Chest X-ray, PA view. Patient: 58 years old, sex M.
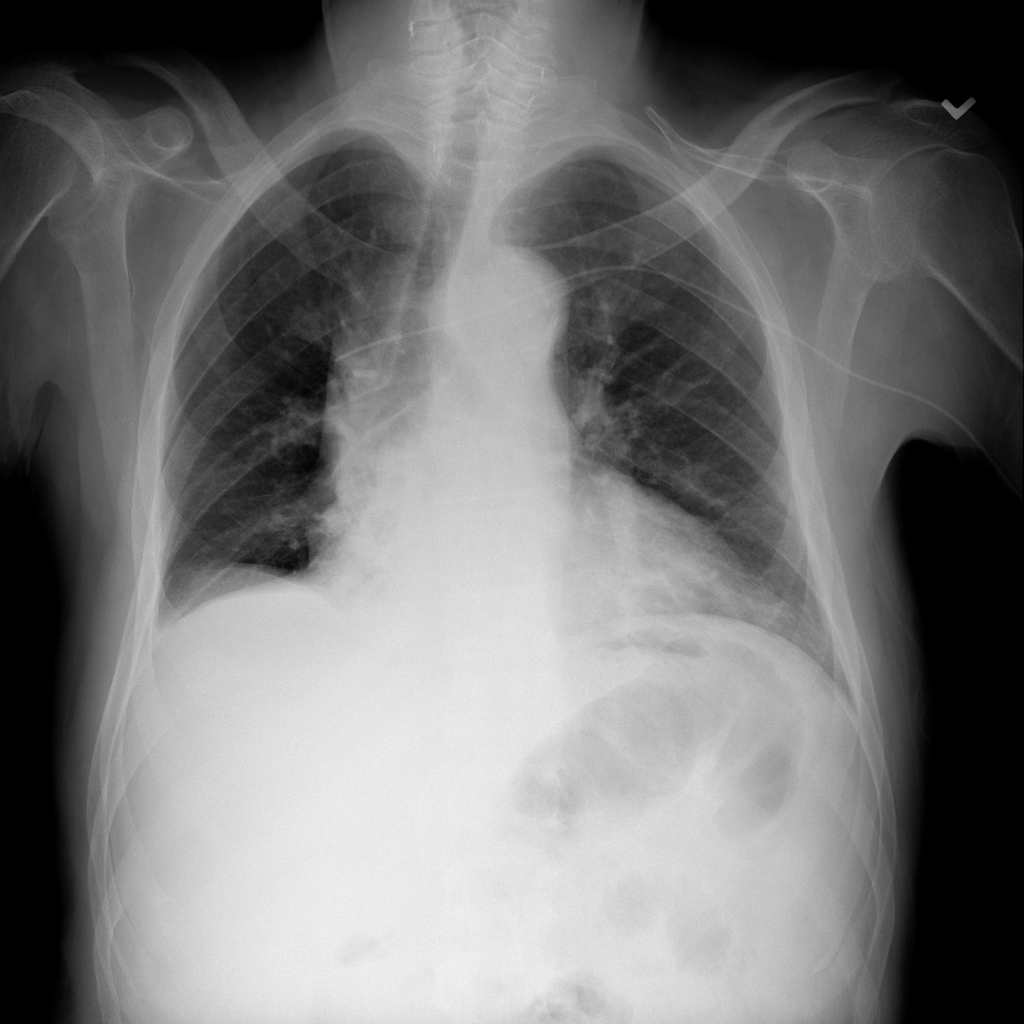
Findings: Effusion, Infiltration